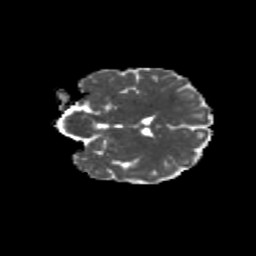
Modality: MD
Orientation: coronal
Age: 13
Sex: female
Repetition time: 9.512 s
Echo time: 0.089 s